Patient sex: M
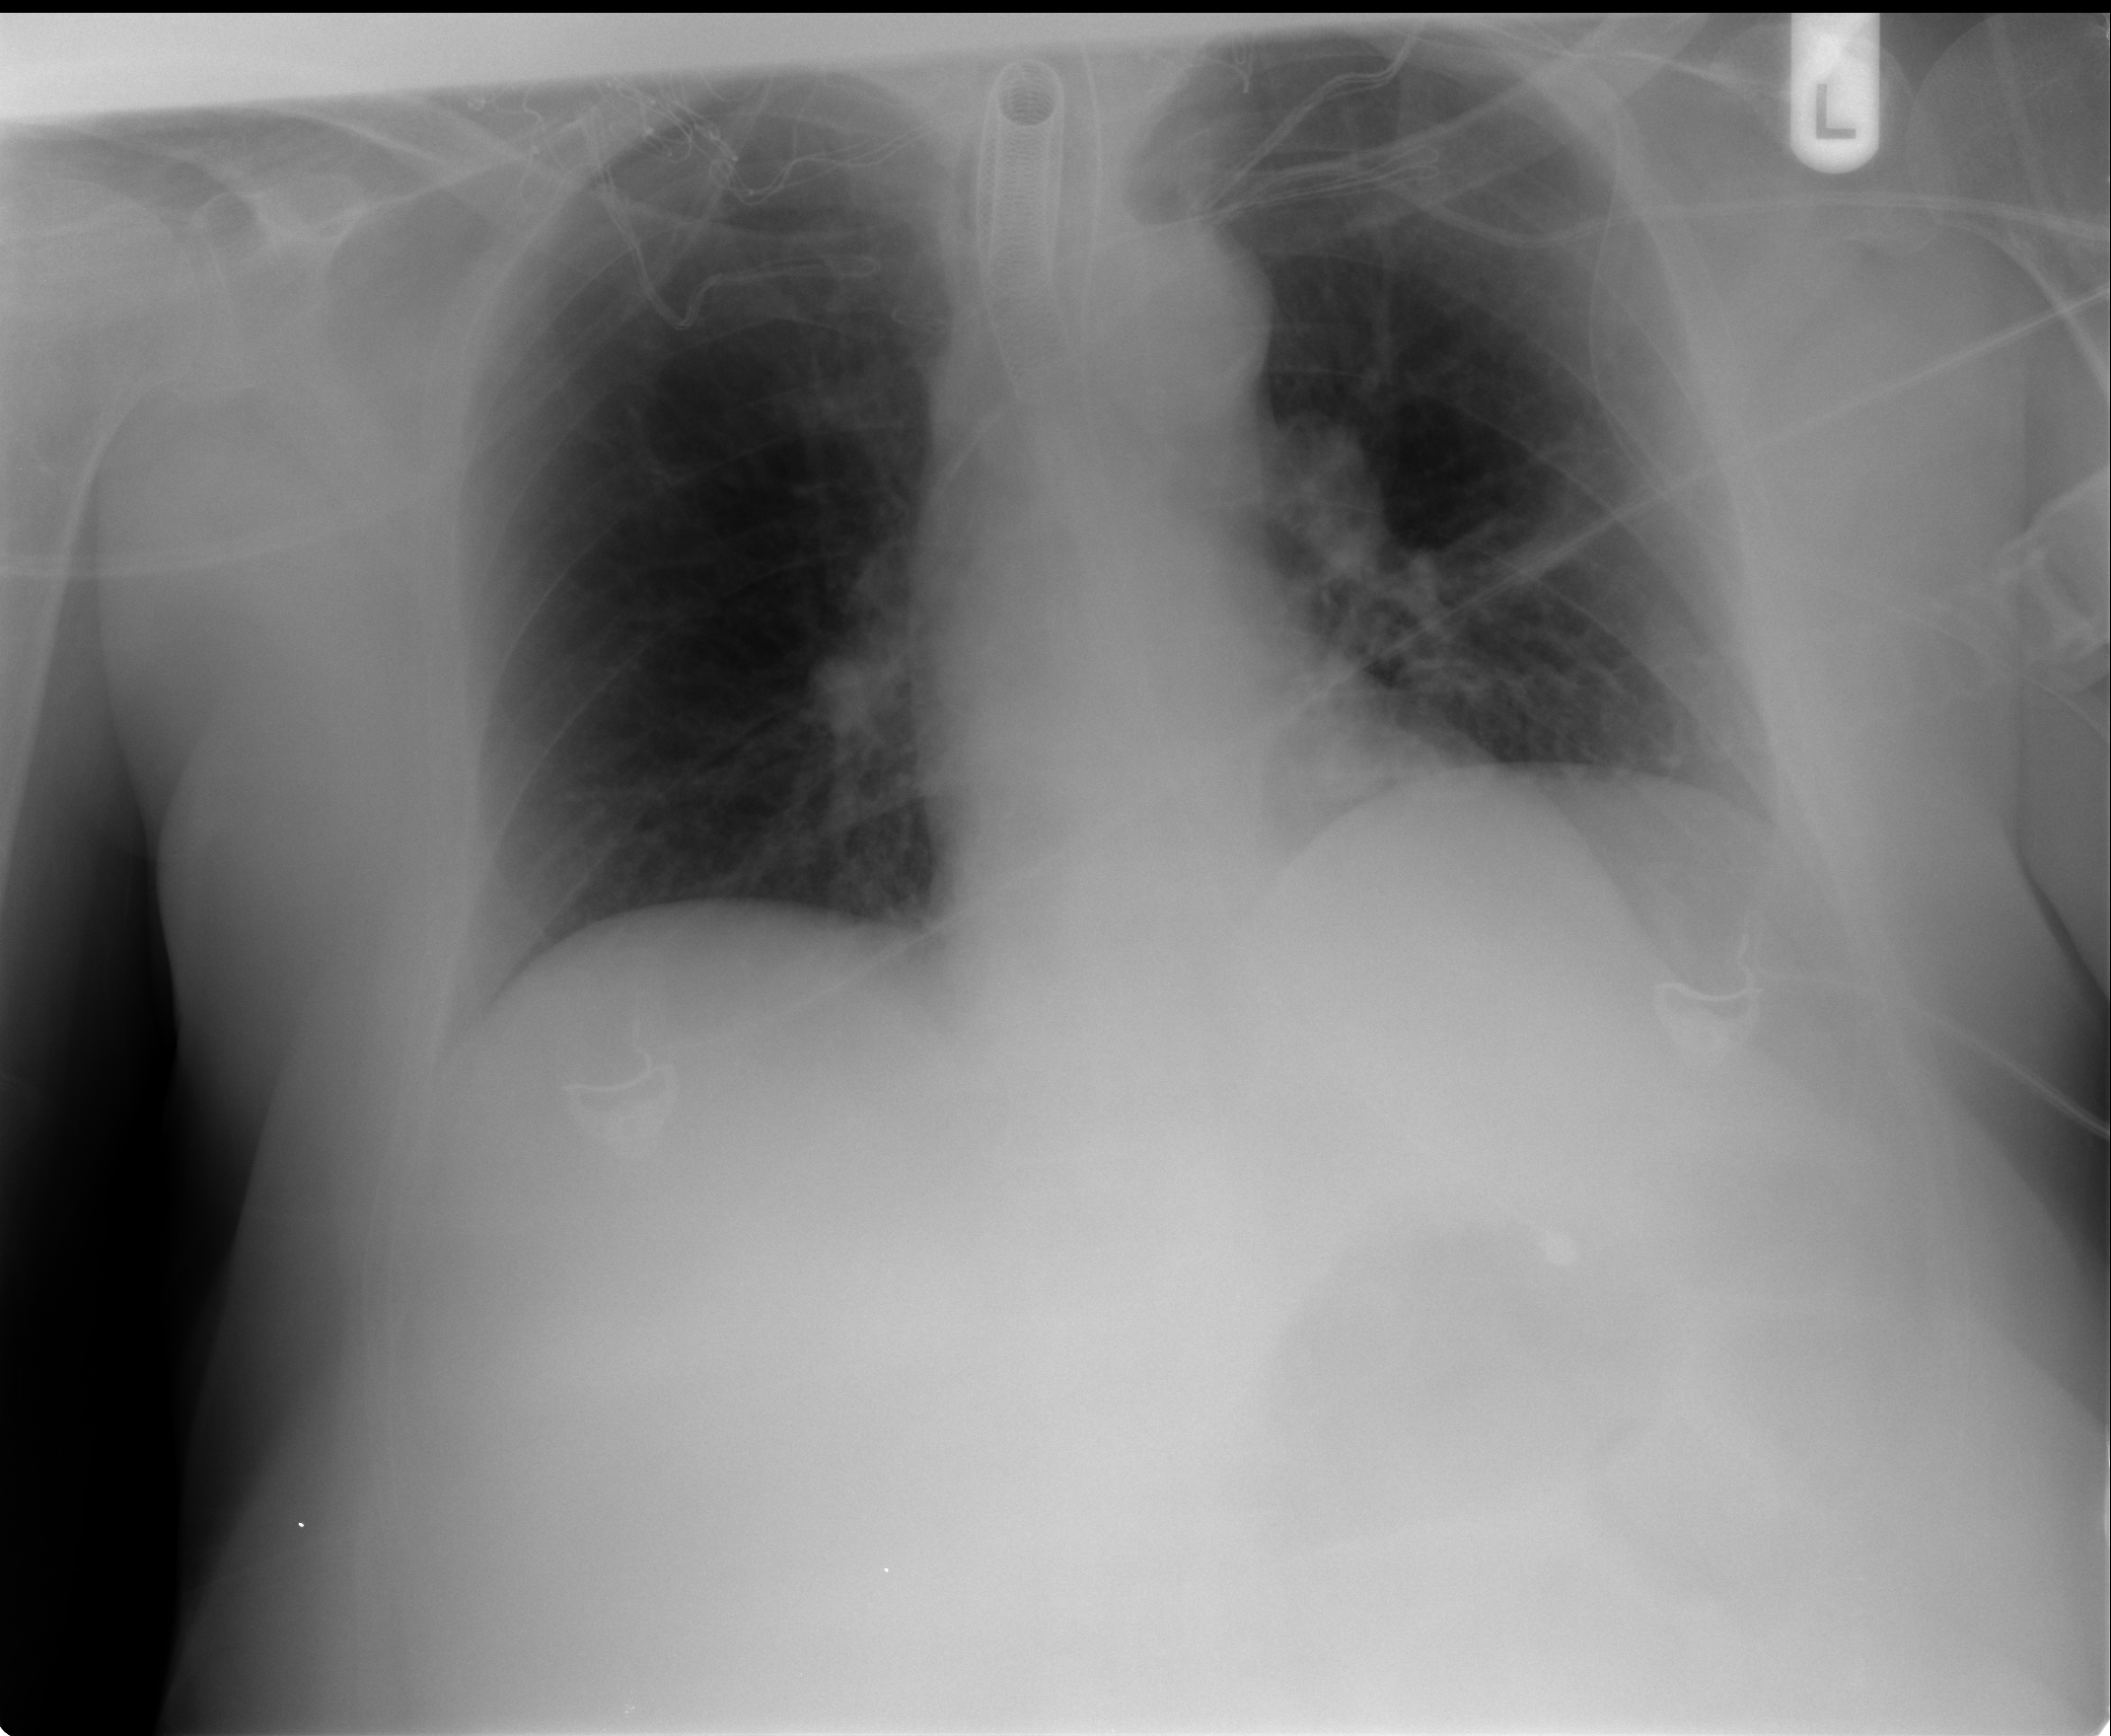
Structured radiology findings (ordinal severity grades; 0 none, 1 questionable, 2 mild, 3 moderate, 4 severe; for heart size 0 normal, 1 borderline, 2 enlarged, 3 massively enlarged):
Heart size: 0
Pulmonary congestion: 0
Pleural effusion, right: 0
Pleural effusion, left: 0
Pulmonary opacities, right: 0
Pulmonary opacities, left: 0
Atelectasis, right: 2
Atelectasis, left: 2